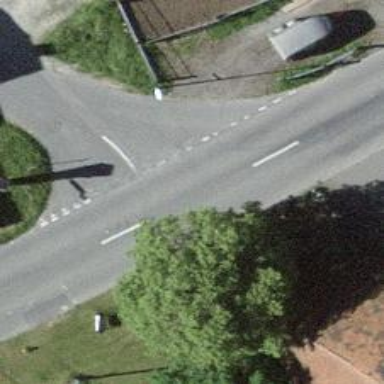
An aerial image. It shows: Road with "give way" sign.